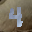
Label: 4